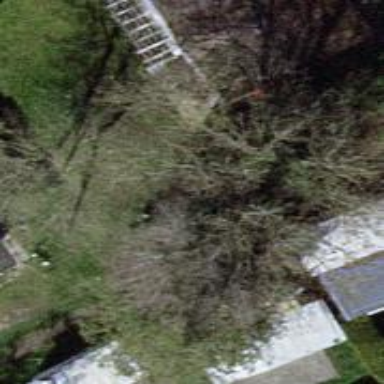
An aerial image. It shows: Bungalow.